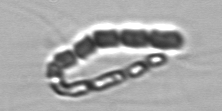
Label: Chaetoceros